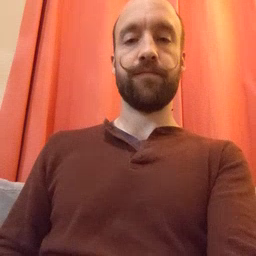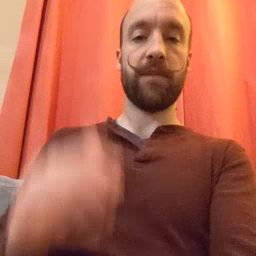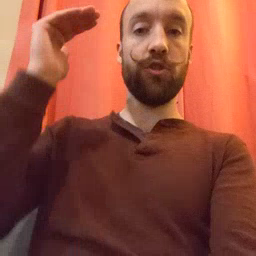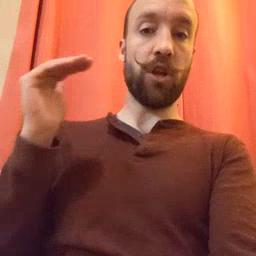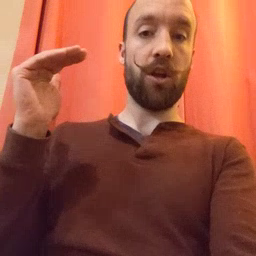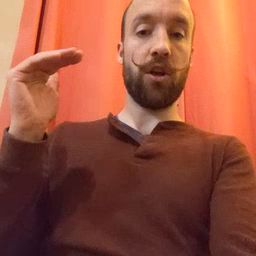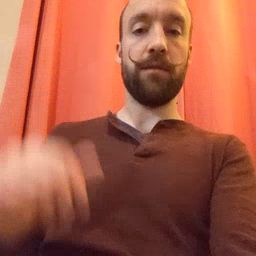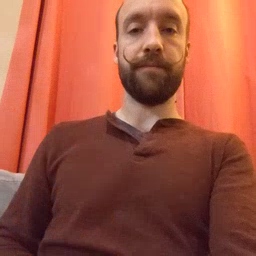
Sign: child